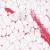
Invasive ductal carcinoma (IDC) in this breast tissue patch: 0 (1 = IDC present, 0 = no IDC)